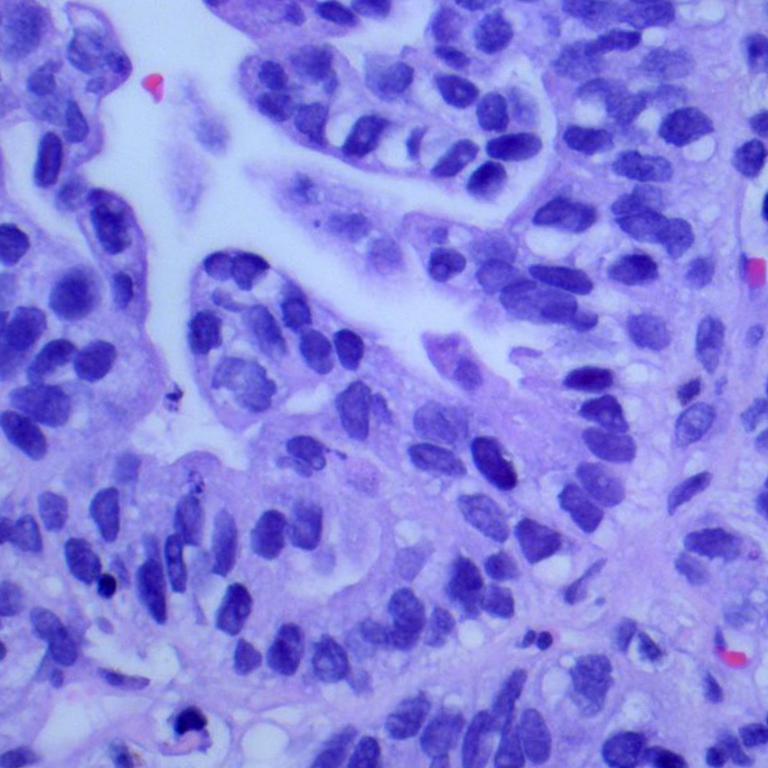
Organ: lung
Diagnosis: adenocarcinomas